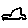
Label: car